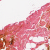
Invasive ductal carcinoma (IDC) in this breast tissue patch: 0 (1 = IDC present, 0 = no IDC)